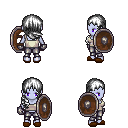
a pixel art fantasy rpg character, female body template, dark elf, purple skin, white pirate shirt, metal pants, white right-swept hairstyle, metal gloves, brown slippers, shield, four views (front, back, left, right), 2x2 character sprite sheet, small pixel art, hard edges, no anti-aliasing